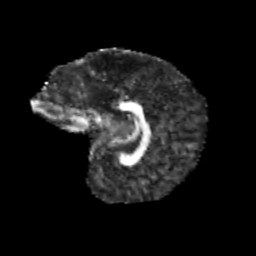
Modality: FA
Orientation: sagittal
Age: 11
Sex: female
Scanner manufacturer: siemens
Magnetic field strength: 3 T
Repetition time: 3.8 s
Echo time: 0.07 s